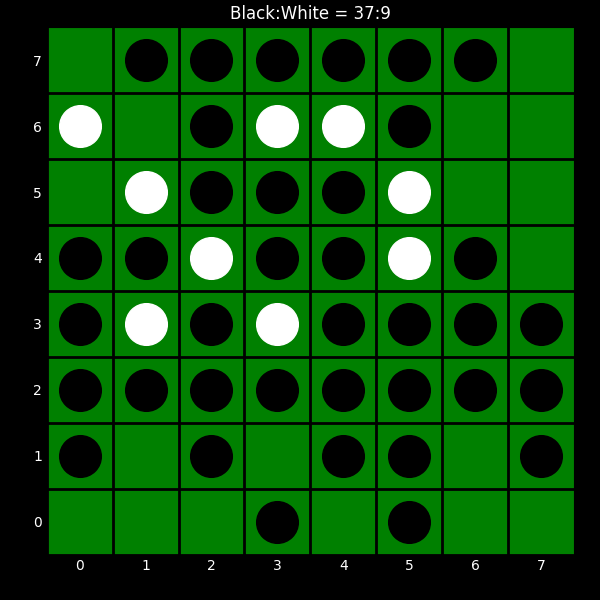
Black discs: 37
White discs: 9